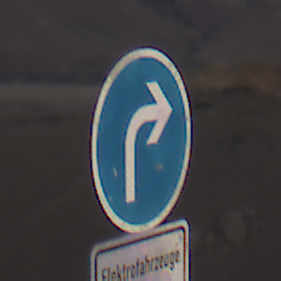
Verkehrszeichen: VorgeschriebeneFahrtrichtungRechts
Zusatzzeichen unten: BesondereFahrzeugeUndTransportgueter10
Umgebung: Outdoor, Nature
Tageszeit: Dusk
Wetter: Clear
Licht: Natural
Jahreszeit: NotSpecified
Kontrast: LowContrast